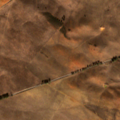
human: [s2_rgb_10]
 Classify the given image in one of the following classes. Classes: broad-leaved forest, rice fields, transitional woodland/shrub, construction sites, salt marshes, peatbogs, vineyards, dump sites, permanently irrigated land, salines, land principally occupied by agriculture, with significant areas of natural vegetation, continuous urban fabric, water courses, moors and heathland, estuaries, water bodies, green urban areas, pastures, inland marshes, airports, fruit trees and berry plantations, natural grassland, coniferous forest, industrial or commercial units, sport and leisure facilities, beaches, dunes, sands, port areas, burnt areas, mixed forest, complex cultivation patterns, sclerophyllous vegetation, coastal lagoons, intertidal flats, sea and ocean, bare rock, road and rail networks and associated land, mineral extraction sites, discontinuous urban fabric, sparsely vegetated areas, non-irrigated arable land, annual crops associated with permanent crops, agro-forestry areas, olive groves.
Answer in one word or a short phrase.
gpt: non-irrigated arable land